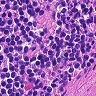
Metastatic tissue present: no